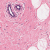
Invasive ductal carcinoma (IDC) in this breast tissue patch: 0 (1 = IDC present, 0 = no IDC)